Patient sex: M
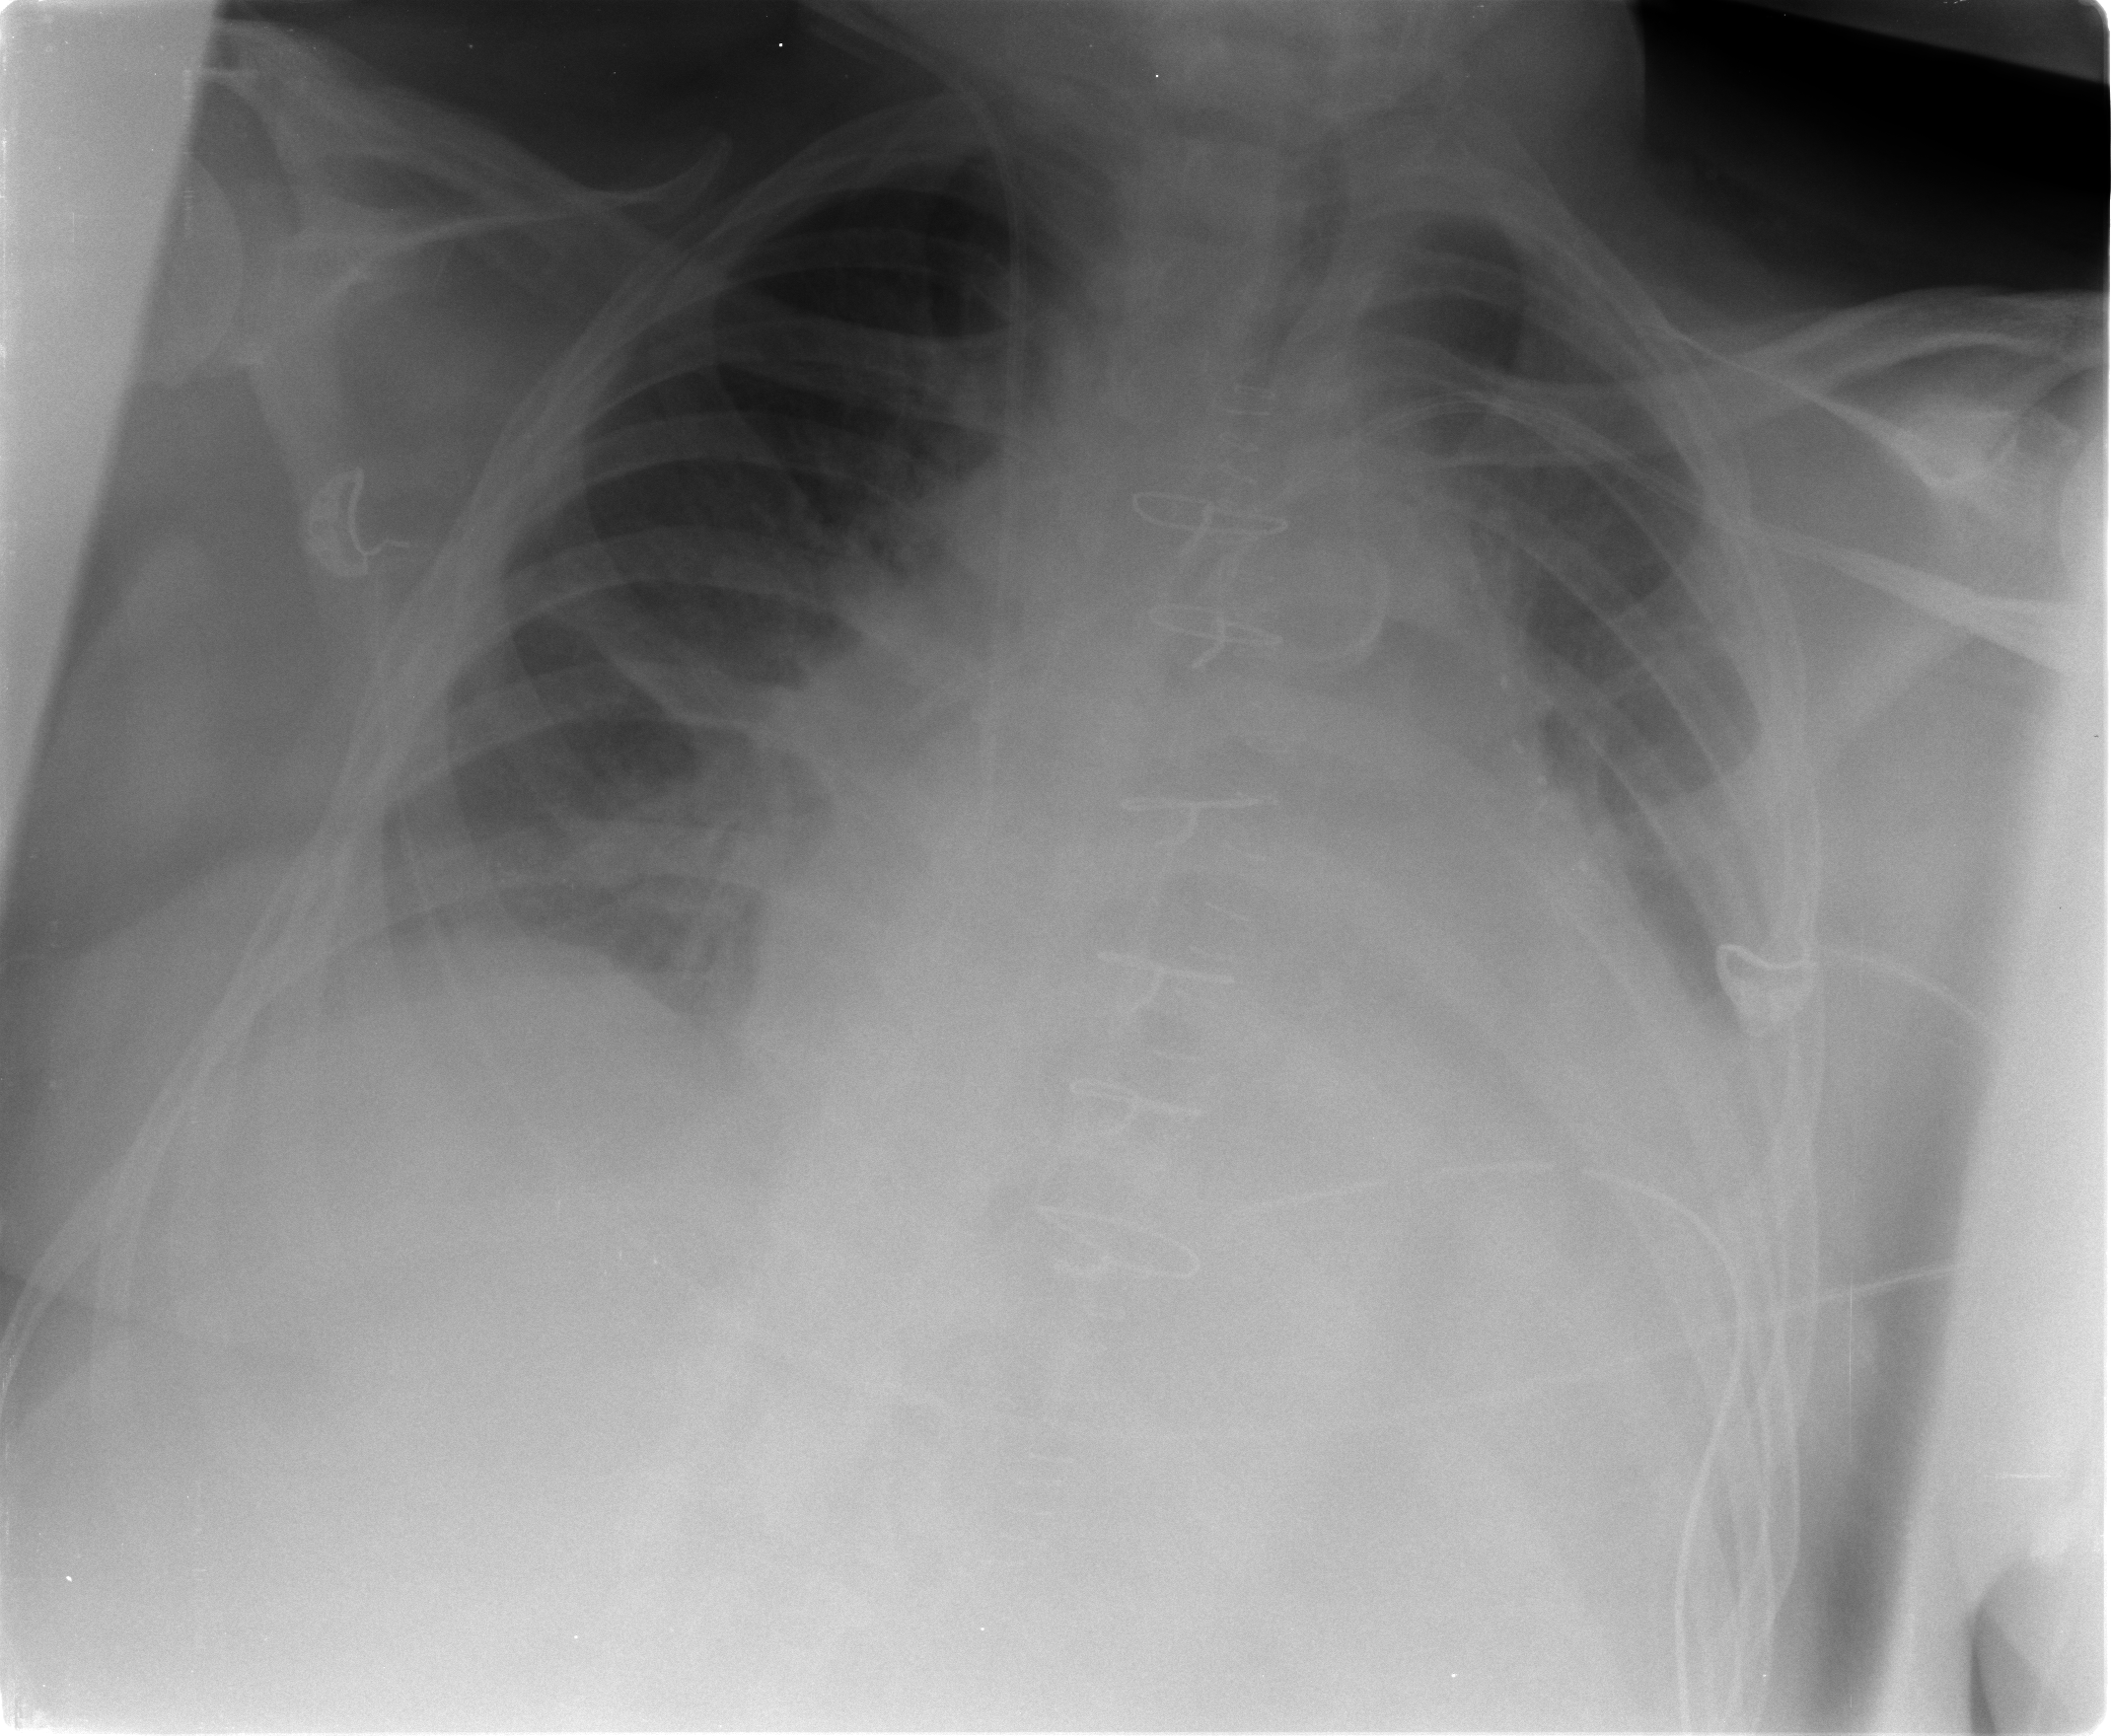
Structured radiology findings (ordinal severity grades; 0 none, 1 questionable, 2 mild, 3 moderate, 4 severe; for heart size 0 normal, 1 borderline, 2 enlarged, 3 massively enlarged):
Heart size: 3
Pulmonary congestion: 2
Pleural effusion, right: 1
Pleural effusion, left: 2
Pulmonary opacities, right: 0
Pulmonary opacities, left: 0
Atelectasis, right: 1
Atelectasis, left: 1